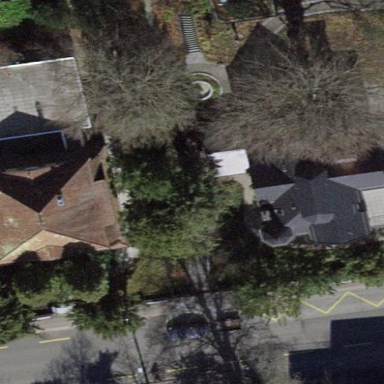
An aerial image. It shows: Building with tiled roof.